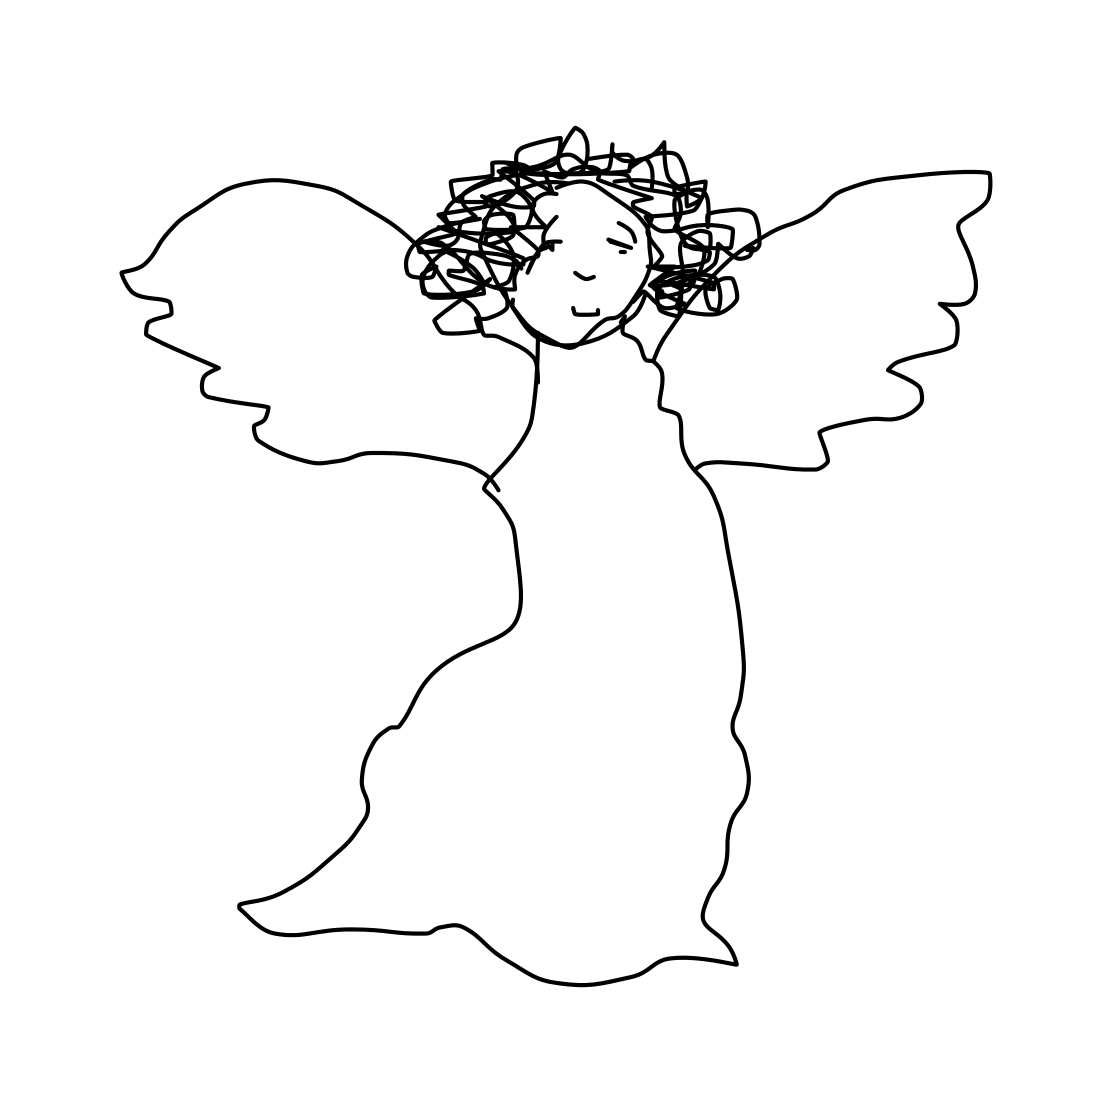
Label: angel